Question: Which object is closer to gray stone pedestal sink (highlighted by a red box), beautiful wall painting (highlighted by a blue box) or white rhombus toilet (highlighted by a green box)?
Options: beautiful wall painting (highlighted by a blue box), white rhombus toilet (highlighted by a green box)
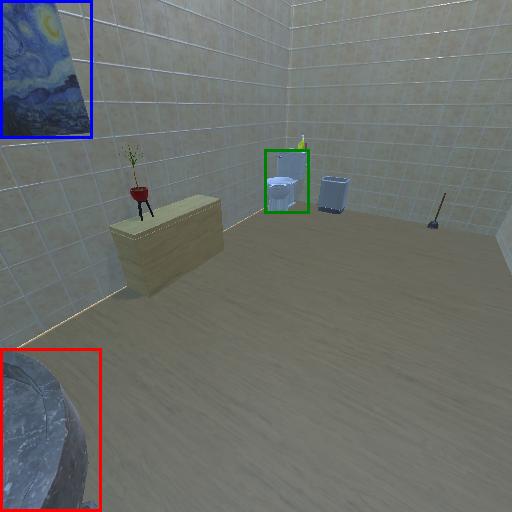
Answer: beautiful wall painting (highlighted by a blue box)